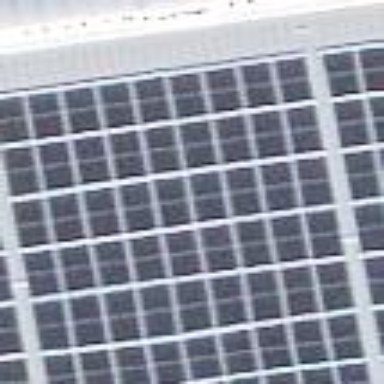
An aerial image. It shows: Solar power generator using photovoltaic method with solar photovoltaic panel types.